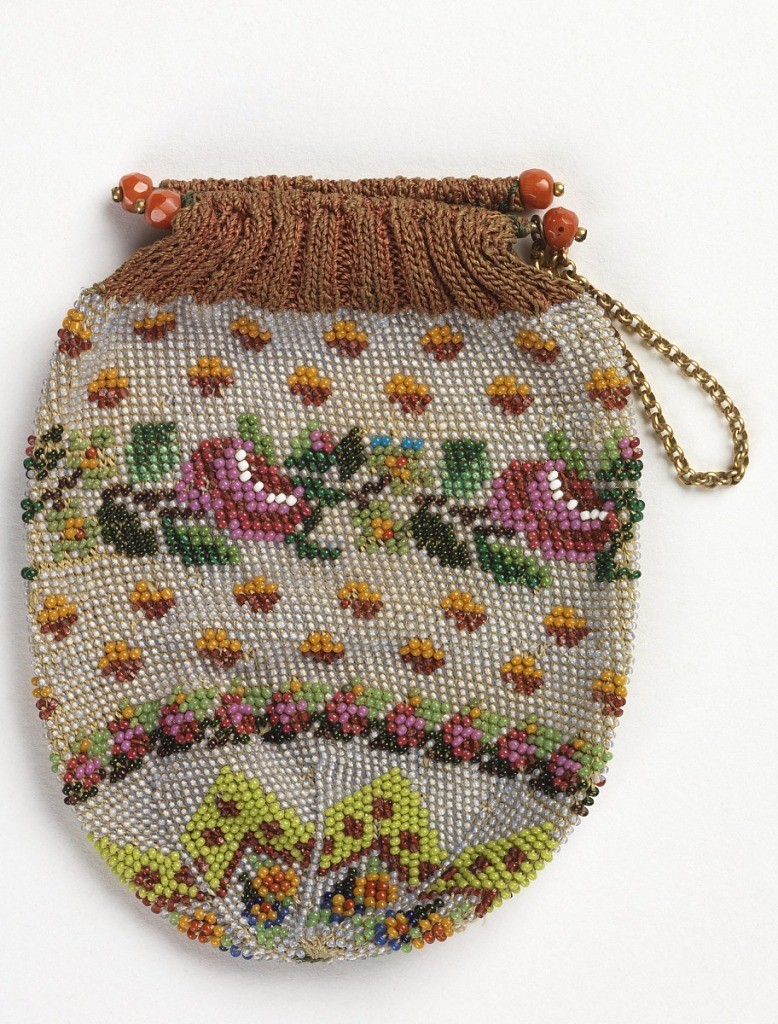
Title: Purse
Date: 1815–40
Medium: silk, glass beads, metal Technique: beaded knitting
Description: Small flat purse of fine colored beads, in a horizontal pattern of rose garland and buds, in white, red, blue and green. Athe top a section of dark red through which pass two little bars with coral tips. Gold chain, broken.